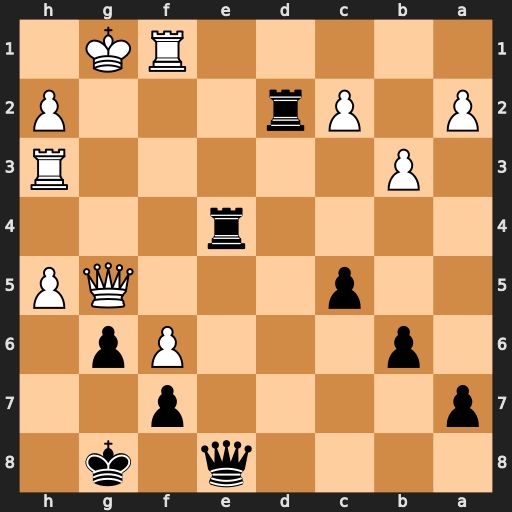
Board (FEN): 4q1k1/p4p2/1p3Pp1/2p3QP/4r3/1P5R/P1Pr3P/5RK1
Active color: b
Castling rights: -
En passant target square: -
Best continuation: Qd7 Rg3 Qd4+